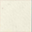
Piece: xx